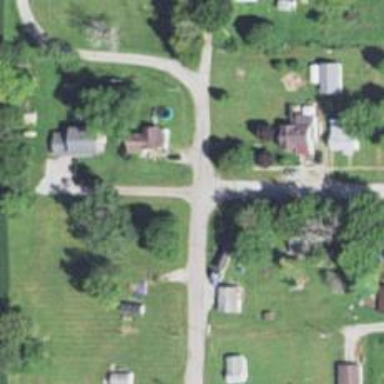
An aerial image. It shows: Residential road.